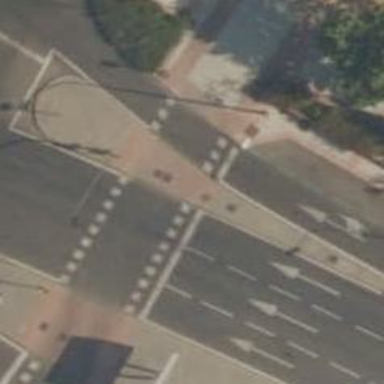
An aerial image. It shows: Crossing with traffic signals.